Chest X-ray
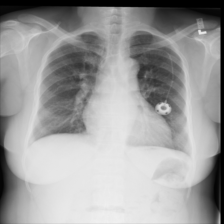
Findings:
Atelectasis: negative
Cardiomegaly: negative
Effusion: negative
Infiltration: negative
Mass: negative
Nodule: negative
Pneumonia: negative
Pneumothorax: negative
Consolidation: negative
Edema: negative
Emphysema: negative
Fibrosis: negative
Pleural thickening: negative
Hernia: negative